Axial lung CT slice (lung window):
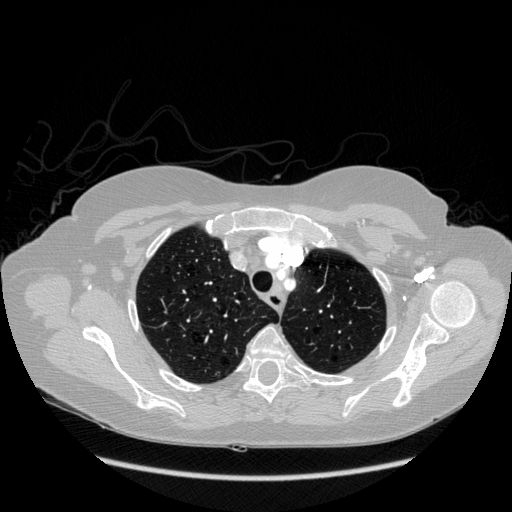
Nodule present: no